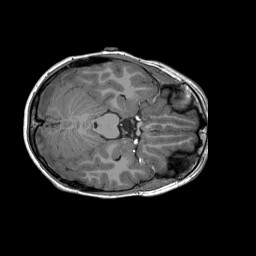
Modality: T1w
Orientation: coronal
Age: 10
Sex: male
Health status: ill